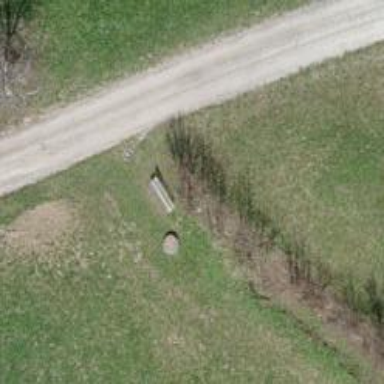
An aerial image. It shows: Bench.